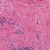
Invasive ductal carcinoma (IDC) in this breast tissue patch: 0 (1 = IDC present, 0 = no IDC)